Interaction volume radius: 10 \u00c5
Interaction volume height: 10 \u00c5
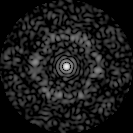
Disorder parameter: 0.8144